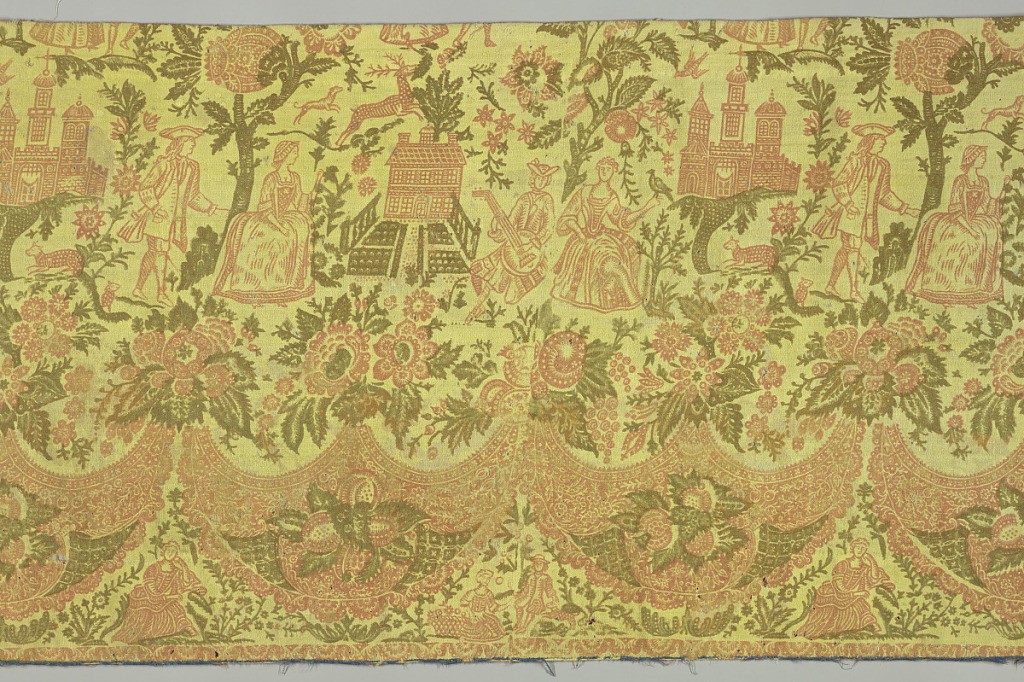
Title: Textile
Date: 18th century
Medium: wool Technique: printed on twill weave
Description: Panel of yellow wool serge printed in orange red and olive green. Architectural monuments, large scale men and women, and dog chasing a stag among floering trees. Border a festoon of flowers and human figures.